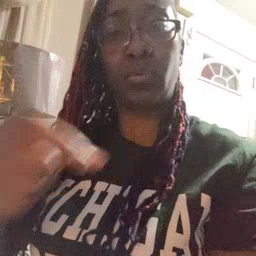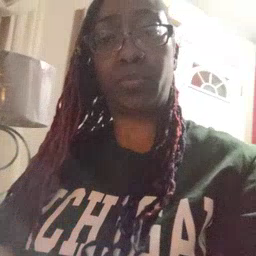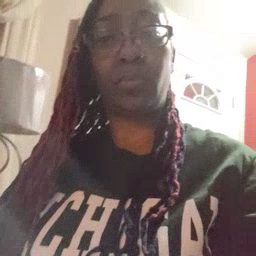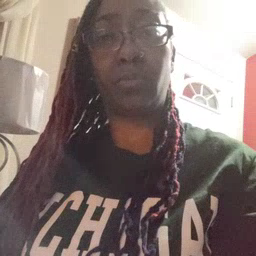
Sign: puzzle